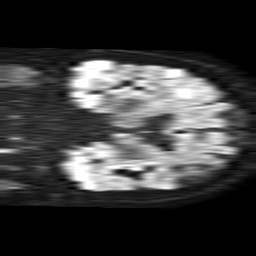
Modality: TRACE
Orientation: coronal
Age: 64
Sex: male
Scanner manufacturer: philips
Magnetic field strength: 1.5 T
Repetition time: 4.6 s
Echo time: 0.08631 s